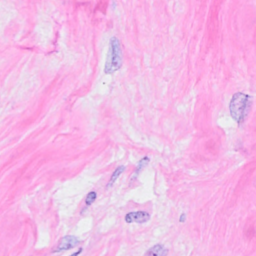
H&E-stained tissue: Breast